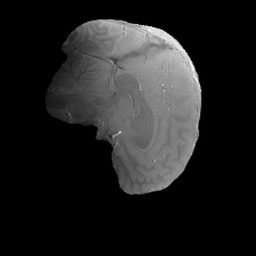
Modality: PDw
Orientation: sagittal
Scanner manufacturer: siemens
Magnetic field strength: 6.98 T
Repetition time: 2.34 s
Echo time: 0.00356 s